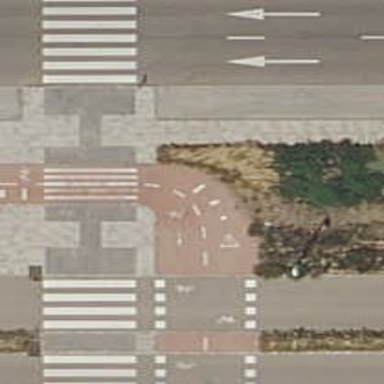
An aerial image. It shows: Cycleway.